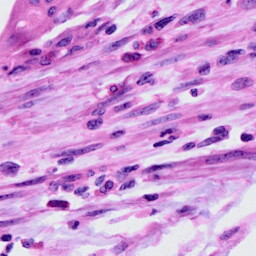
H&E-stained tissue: Cervix